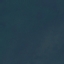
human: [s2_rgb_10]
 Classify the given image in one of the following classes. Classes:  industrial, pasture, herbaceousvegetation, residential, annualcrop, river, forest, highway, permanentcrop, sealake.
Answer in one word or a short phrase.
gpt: SeaLake